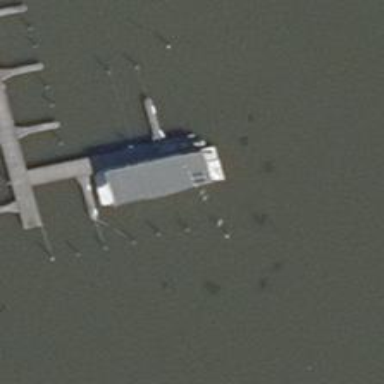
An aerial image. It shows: Man-made pier.